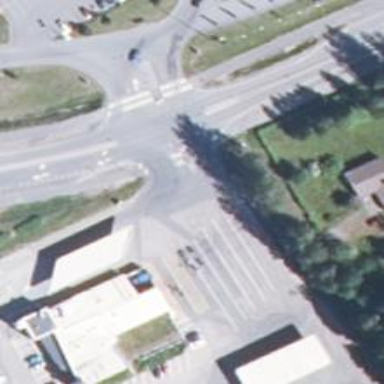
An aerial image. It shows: Unmarked road crossing.